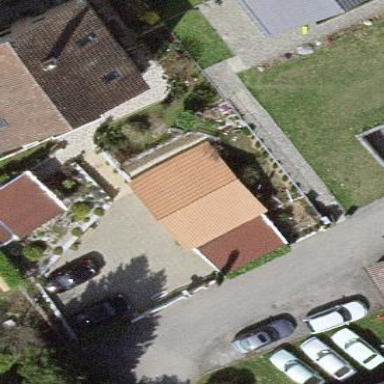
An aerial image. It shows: Garage.